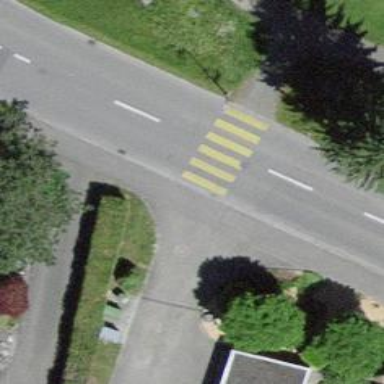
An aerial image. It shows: Zebra crossing on the road.